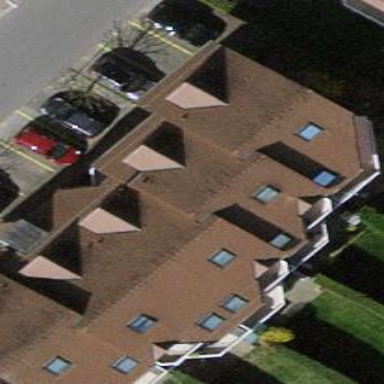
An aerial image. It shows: Image showing building with apartments.